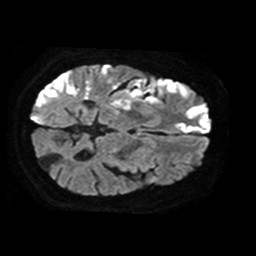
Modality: TRACE
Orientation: axial
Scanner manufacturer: philips
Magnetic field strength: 1.5 T
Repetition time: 3.398 s
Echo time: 0.09411 s